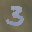
Label: 3